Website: macys
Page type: store-pickup
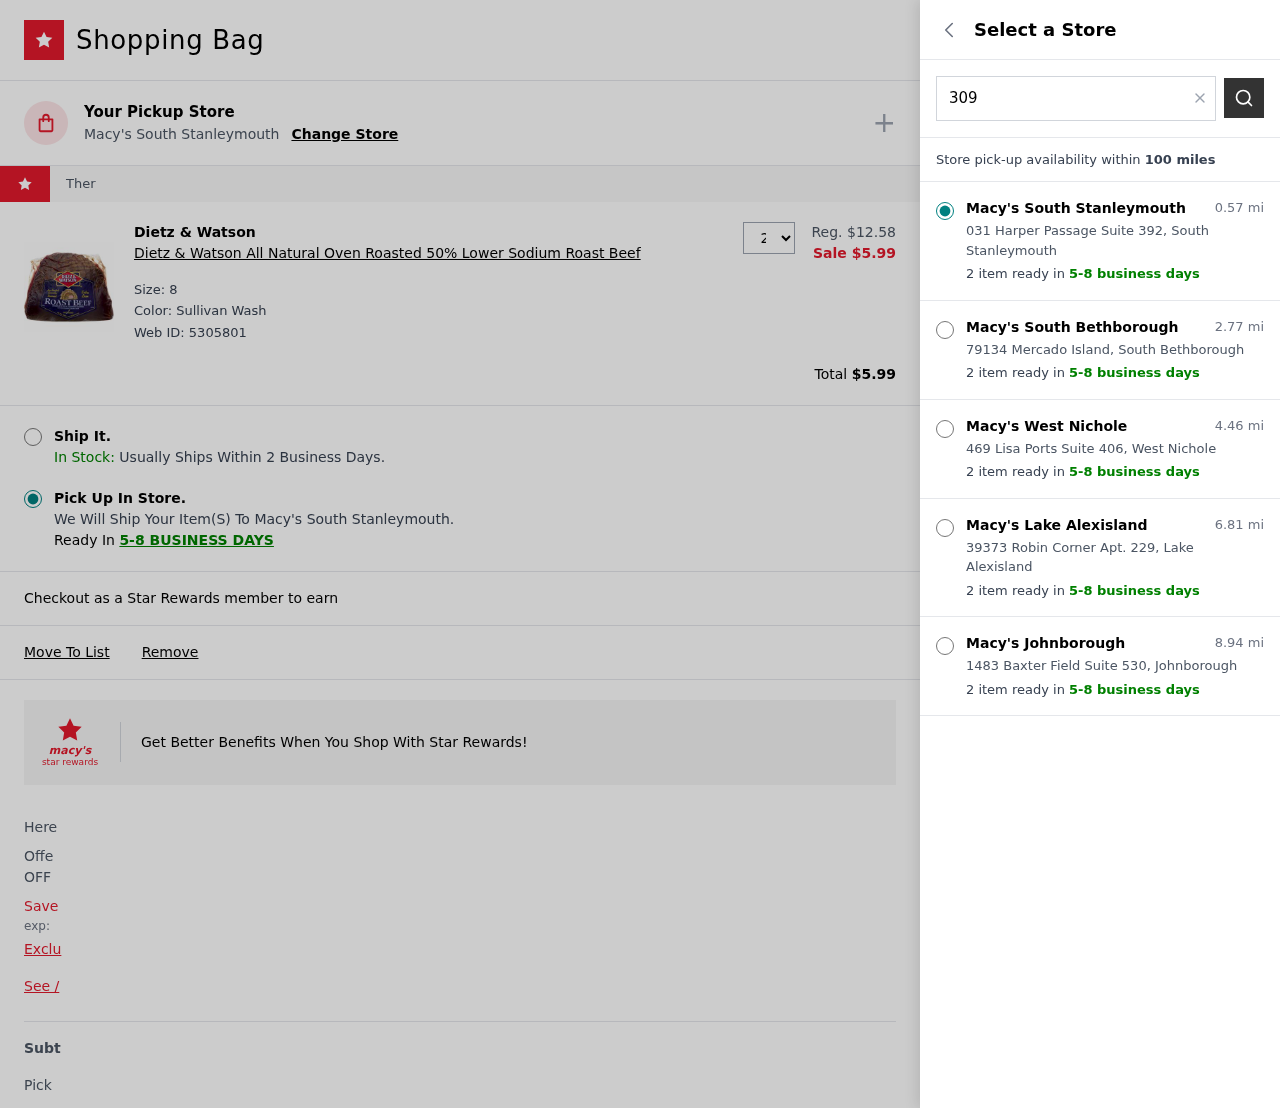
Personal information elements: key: PII_LOCATION1_CITY
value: South Stanleymouth
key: PII_LOCATION1_STREET
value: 031 Harper Passage Suite 392
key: PII_LOCATION2_CITY
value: South Bethborough
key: PII_LOCATION2_STREET
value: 79134 Mercado Island
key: PII_LOCATION3_CITY
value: West Nichole
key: PII_LOCATION3_STREET
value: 469 Lisa Ports Suite 406
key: PII_LOCATION4_CITY
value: Lake Alexisland
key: PII_LOCATION4_STREET
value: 39373 Robin Corner Apt. 229
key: PII_LOCATION5_CITY
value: Johnborough
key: PII_LOCATION5_STREET
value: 1483 Baxter Field Suite 530
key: PII_POSTCODE
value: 30912
Product elements: key: PRODUCT1_BRAND
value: Dietz & Watson
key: PRODUCT1_NAME
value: Dietz & Watson All Natural Oven Roasted 50% Lower Sodium Roast Beef
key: PRODUCT1_PRICE
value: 5.99
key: PRODUCT1_QUANTITY
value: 2
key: PRODUCT1_ORIGINAL_PRICE
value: $12.58
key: PRODUCT1_WEB_ID
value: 5305801
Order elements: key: ORDER_TOTAL
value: $5.99
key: ORDER_DELIVERY_DATE
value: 5-8 business days
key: ORDER_DELIVERY_DATE
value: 5-8 BUSINESS DAYS
Search elements: key: SEARCH_LOCATION
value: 30912